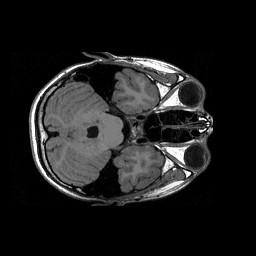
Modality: T1w
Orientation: coronal
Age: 13
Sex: male
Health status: ill